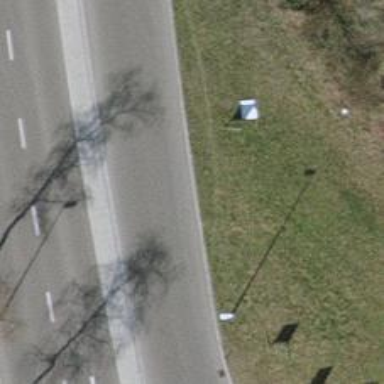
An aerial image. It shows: Asphalt tertiary road without sidewalk.